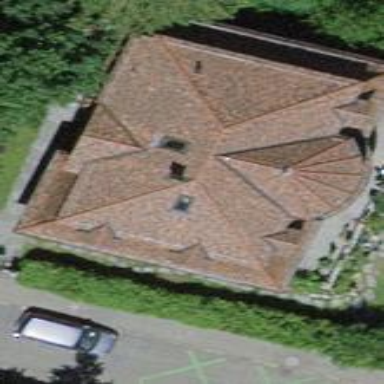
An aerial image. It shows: Residential building with mansard roof made of roof tiles.